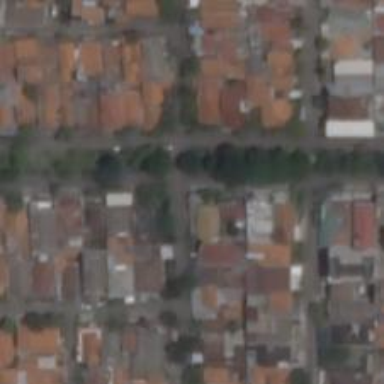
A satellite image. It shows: Residential road.